Question: I've been building a currency removal function which will work across the globe.
However a bug has come to light and unsure why.
'''
+(double)removeFormatPrice:(NSString *)strPrice {
NSNumberFormatter *currencyFormatter = [[[NSNumberFormatter alloc] init]
autorelease];
[currencyFormatter setNumberStyle:NSNumberFormatterCurrencyStyle];
NSNumber* number = [currencyFormatter numberFromString:strPrice];
NSNumberFormatter *formatter = [[[NSNumberFormatter alloc] init]
autorelease];
NSMutableString *mstring = [NSMutableString stringWithString:strPrice];
NSRange wholeShebang = NSMakeRange(0, [mstring length]);
[mstring replaceOccurrencesOfString: [formatter decimalSeparator]
withString: @"."
options: 0
range: wholeShebang];
double newPrice = [mstring doubleValue];
if (number == nil) {
return newPrice;
} else {
return [number doubleValue];
}
}
'''
If I pass in 1,000.00 then it replaces the dot (period / full stop) it should just do that, but it also replaces the comma. Newprice comes out as 1. Heres my full debug...

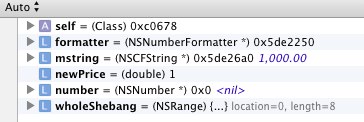
Answer: Use this
'''
[mstring replaceOccurrencesOfString: [formatter groupingSeparator]
withString: @""
options: 0
range: wholeShebang];
'''